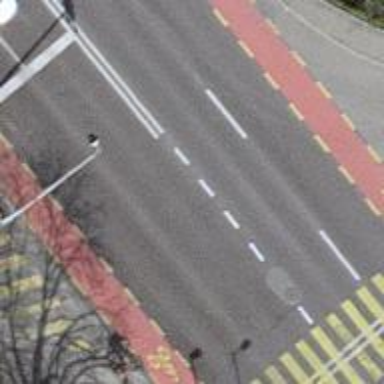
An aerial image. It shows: Asphalt road with secondary link designation.